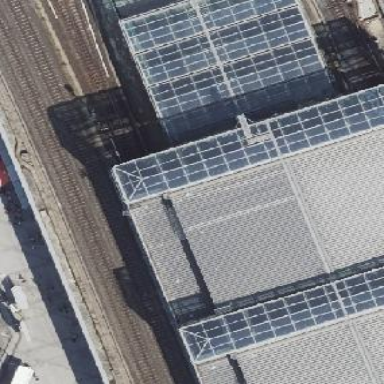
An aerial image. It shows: Train station building.